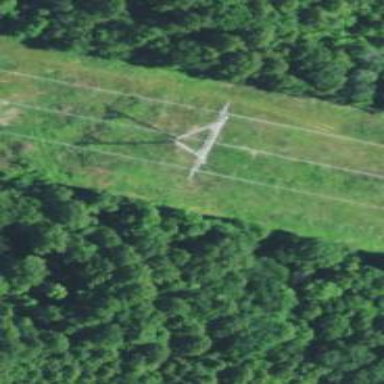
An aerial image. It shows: Lattice structure tower.